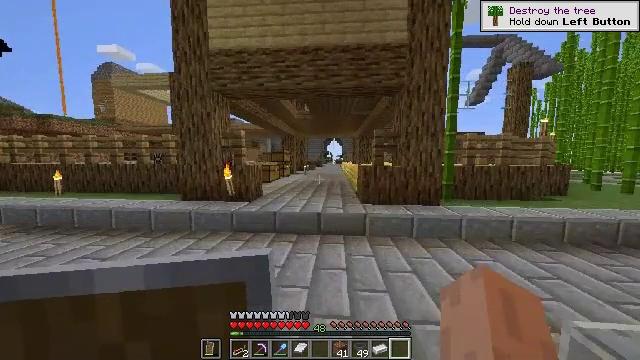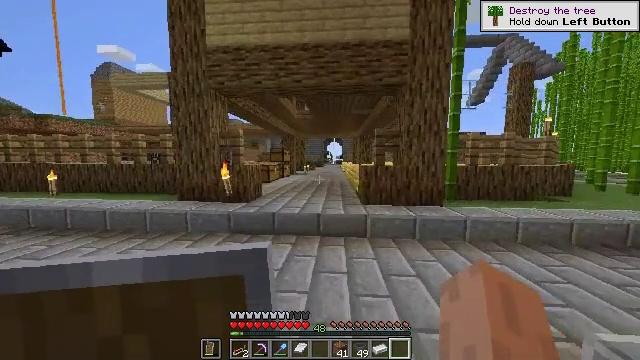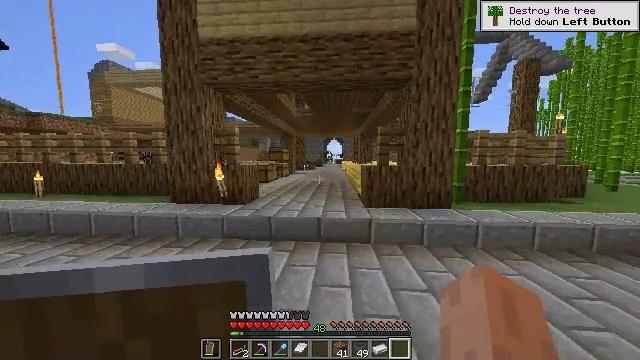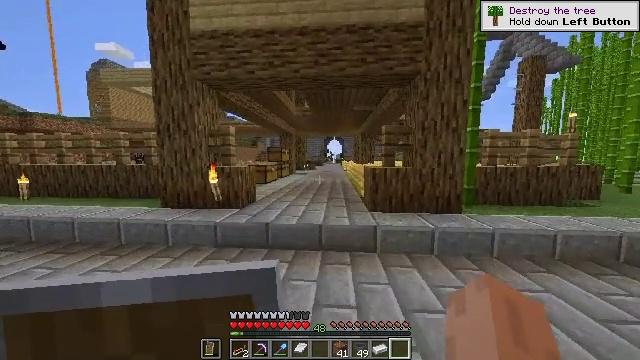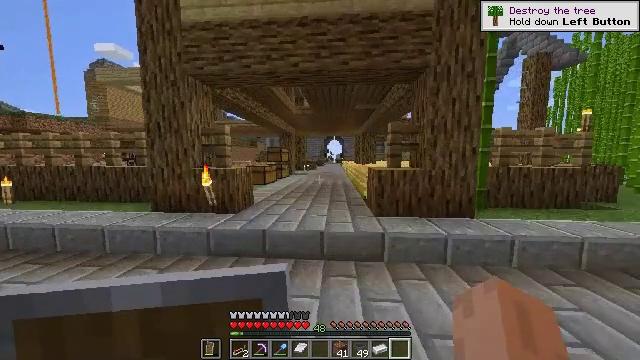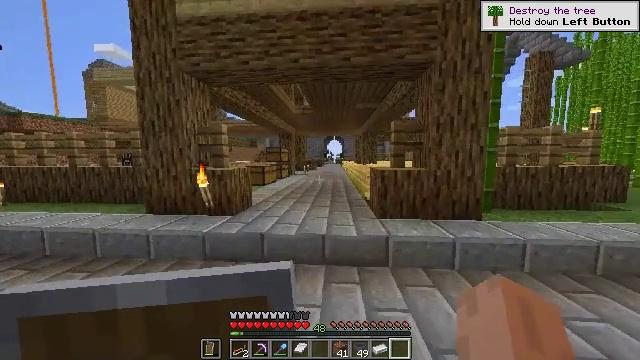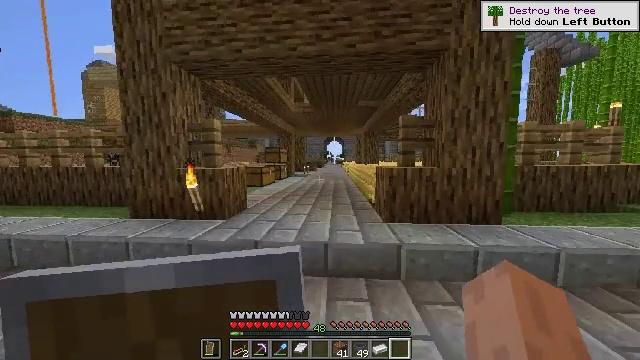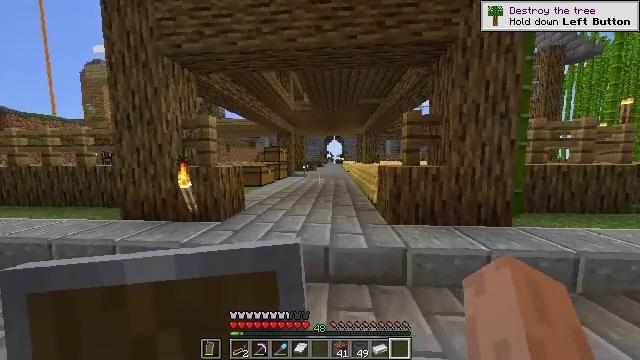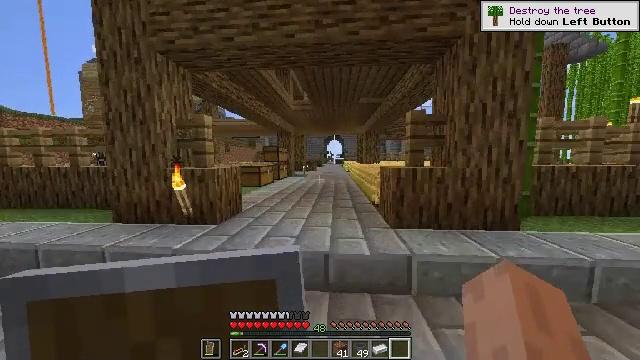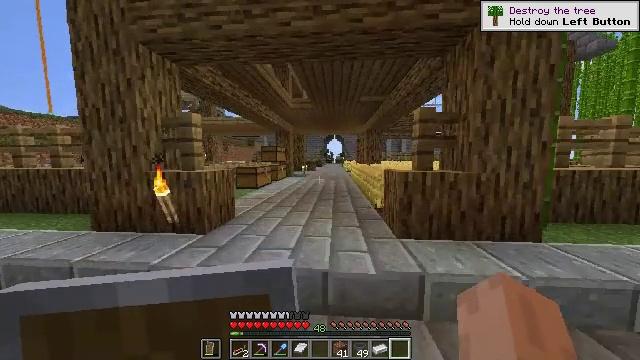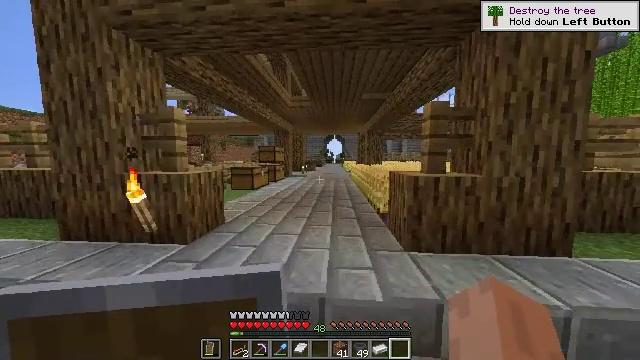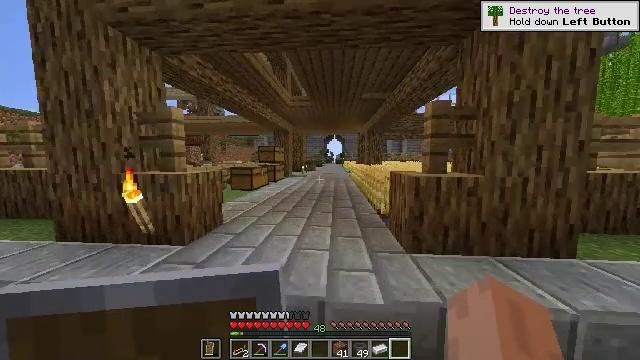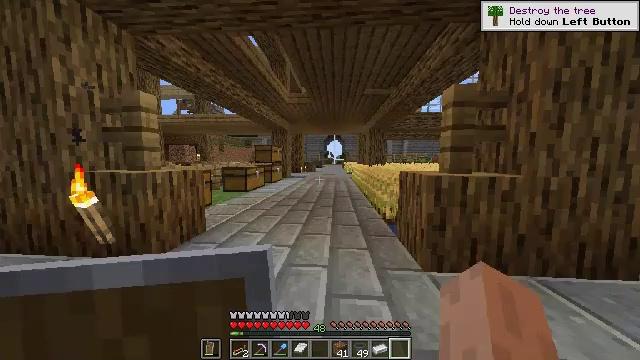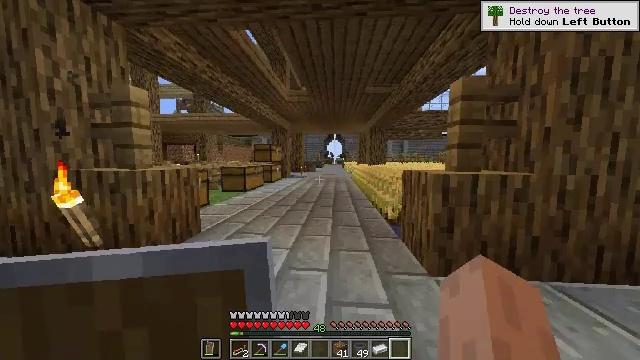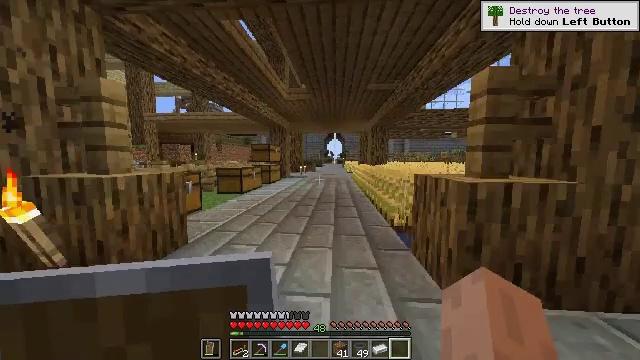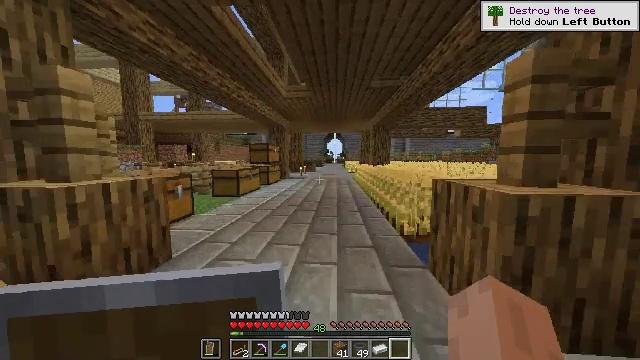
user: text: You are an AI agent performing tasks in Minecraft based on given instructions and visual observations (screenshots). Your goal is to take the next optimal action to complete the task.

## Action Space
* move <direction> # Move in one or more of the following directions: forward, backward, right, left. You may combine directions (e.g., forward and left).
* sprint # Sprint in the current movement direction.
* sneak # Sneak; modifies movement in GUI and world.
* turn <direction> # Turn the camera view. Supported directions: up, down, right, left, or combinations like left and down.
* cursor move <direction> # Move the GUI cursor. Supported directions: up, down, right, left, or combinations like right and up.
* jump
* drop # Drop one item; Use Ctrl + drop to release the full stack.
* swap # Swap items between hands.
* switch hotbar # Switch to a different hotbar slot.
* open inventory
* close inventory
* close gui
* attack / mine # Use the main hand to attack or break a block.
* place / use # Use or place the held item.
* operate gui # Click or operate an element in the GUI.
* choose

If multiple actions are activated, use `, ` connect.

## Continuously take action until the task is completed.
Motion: motion action
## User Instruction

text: Use resources to craft magenta dye.
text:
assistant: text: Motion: move forward
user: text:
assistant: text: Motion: move forward
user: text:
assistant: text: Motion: move forward
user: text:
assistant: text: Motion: move forward
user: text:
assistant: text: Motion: move forward
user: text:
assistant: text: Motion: move forward
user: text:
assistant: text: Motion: move forward
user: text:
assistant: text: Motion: move forward
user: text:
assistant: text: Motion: move forward
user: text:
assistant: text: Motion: move forward
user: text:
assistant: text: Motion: move forward
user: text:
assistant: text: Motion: move forward
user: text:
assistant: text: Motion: move forward
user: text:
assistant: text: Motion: move forward
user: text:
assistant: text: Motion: move forward
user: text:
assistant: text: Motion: move forward
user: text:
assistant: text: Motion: move forward
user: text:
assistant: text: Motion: move forward
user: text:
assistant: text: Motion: move forward
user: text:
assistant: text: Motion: move forward
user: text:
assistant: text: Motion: move forward
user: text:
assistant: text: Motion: move forward, turn right
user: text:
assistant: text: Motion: move forward
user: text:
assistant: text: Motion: move forward
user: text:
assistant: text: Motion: move forward
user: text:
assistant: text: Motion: move forward
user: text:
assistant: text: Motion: move forward
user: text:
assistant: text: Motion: move forward
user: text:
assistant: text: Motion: move forward
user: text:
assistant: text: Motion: move forward